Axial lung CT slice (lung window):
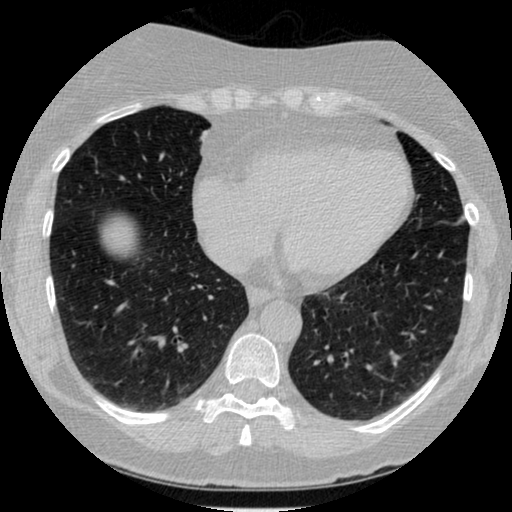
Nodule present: no